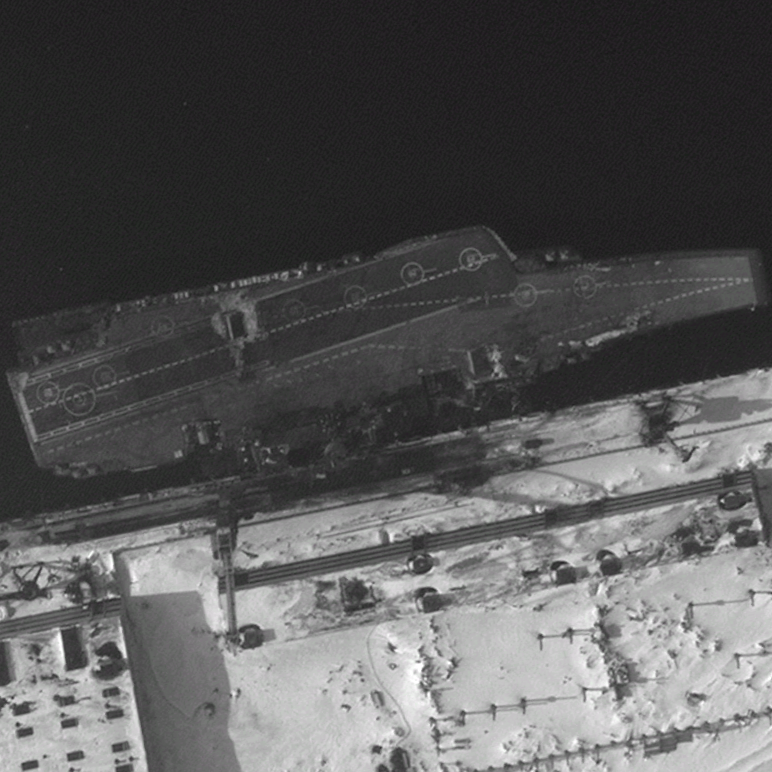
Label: aircraft_carrier